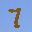
Label: 7